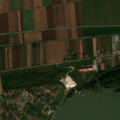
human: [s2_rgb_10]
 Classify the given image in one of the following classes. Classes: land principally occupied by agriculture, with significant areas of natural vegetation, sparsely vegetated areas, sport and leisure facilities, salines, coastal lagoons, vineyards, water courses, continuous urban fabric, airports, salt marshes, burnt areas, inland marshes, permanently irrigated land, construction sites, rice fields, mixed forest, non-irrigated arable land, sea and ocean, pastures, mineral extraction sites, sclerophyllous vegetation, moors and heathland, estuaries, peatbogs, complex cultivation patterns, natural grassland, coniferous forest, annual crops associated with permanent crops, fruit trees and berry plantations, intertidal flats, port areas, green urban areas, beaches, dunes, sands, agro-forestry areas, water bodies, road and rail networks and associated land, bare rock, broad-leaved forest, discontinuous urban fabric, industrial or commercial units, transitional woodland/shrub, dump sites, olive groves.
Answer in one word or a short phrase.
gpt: discontinuous urban fabric, vineyards, complex cultivation patterns, water courses